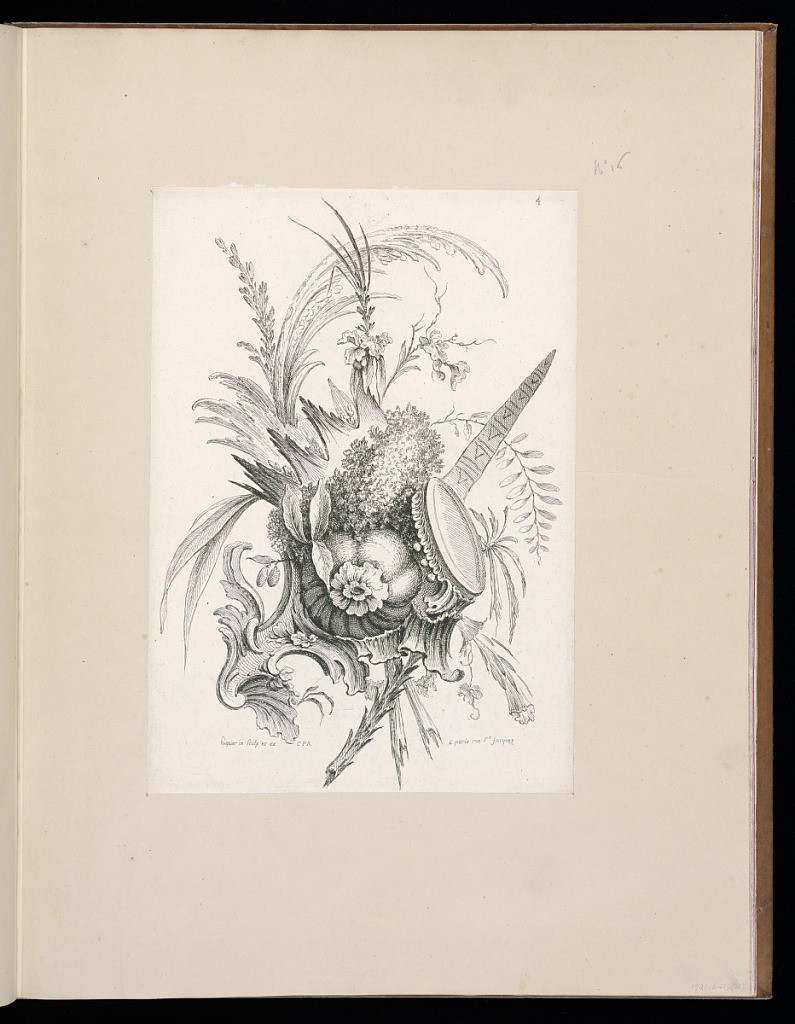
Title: Floral Ornament Design
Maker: Gabriel Huquier, French, 1695–1772
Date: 1738–49
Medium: Etching on laid paper
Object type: Bound print
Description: Fourth plate from a series of twelve designs for rococo ornament by Huquier. The design incorporates chinoiserie elements and is made up of flowers, c-scrolls, shell and acanthus leaf fronds, branches with leaves and flowers, and fruit The plate is trimmed and pasted onto the album page. It is signed, and numbered.